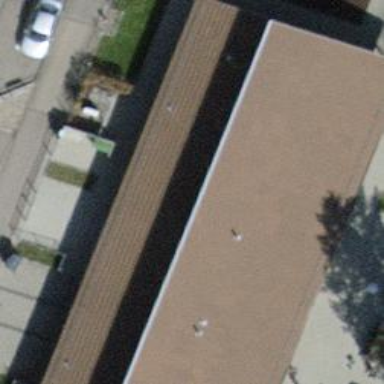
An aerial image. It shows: Kindergarten.